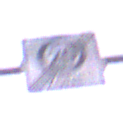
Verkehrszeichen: EndeZone20
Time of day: Dawn
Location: Outdoor (RoadRail)
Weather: Clear
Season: NotSpecified
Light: Natural